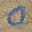
Label: 0